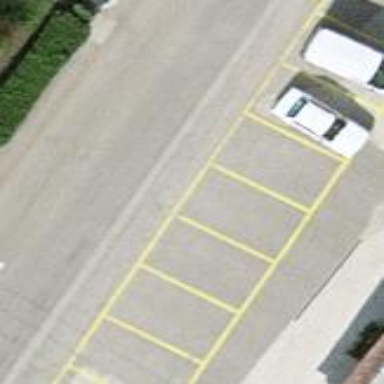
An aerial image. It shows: Parking area.